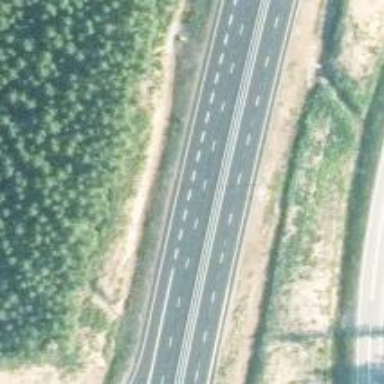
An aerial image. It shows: Motorway junction.